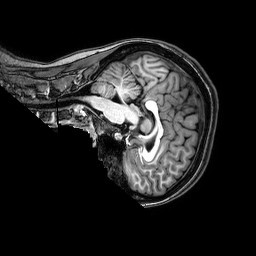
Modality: T1w
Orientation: sagittal
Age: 18
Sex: female
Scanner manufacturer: philips
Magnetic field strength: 3 T
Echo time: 0.0038 s